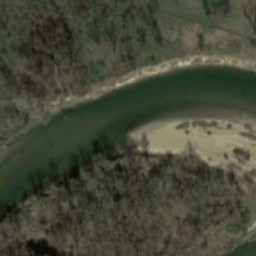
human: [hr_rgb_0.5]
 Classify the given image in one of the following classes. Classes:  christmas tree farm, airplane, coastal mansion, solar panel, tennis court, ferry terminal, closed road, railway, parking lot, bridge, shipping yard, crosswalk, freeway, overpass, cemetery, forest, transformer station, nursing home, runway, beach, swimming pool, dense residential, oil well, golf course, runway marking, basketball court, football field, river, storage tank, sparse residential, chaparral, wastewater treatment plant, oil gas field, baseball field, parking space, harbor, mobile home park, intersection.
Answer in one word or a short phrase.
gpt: river